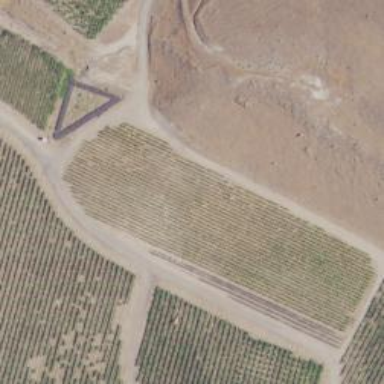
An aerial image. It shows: Vineyard growing grapes.